Question: Right now I have a MVC5 project that looks like this when creating a post:

So I do get a Drop down lsit for both GameId and NextGame which is how I want it.
How ever when creating this post only 'GameId' gets saved to the database.
While the NextGame Tab would be left at null.
Any idea on how I would go a head and fix this?
'''
public class Post
{
[Key]
public int PostId { get; set; }
//URL
[Display(Name = "URL")]
[StringLength(80)]
[DataType(DataType.Url)]
[Required]
public string Url { get; set; }
//User
[Display(Name = "User")]
public virtual ApplicationUser User { get; set; }
//Game
[Display(Name = "Game")]
public int GameId { get; set; }
public string NextGame { get; set; }
public virtual Game Game { get; set; }
//Time
private DateTime? _date;
public DateTime? Date
{
get
{
if (_date == null || _date.ToString() == "1/1/0001 12:00:00 AM")
{
return _date = DateTime.Now;
}
return _date;
}
set
{
_date = value;
}
}
'''
'''
// GET: Posts/Create
public ActionResult Create()
{
ViewBag.GameId = new SelectList(db.Games, "GameId", "Title");
ViewBag.NextGame = new SelectList(db.Games, "NextGame", "Title");
return View();
}
// POST: Posts/Create
// To protect from overposting attacks, please enable the specific properties you want to bind to, for
// more details see http://go.microsoft.com/fwlink/?LinkId=317598.
[HttpPost]
[ValidateAntiForgeryToken]
public async Task<ActionResult> Create([Bind(Include = "PostId,Url,GameId,NextGame,Date")] Post post)
{
if (ModelState.IsValid)
{
db.Posts.Add(post);
await db.SaveChangesAsync();
return RedirectToAction("Index");
}
ViewBag.GameId = new SelectList(db.Games, "GameId", "Title", post.GameId);
ViewBag.NextGame = new SelectList(db.Games, "NextGame", "Title", post.NextGame);
return View(post);
}
'''
And this is my view where I create the dropdown lists
'''
<div class="form-group">
@Html.LabelFor(model => model.GameId, "GameId", htmlAttributes: new { @class = "control-label col-md-2" })
<div class="col-md-10">
@Html.DropDownList("GameId", null, htmlAttributes: new { @class = "form-control" })
@Html.ValidationMessageFor(model => model.GameId, "", new { @class = "text-danger" })
</div>
</div>
<div class="form-group">
@Html.LabelFor(model => model.NextGame, "NextGame", htmlAttributes: new { @class = "control-label col-md-2" })
<div class="col-md-10">
@Html.DropDownList("NextGame", null, htmlAttributes: new { @class = "form-control" })
@Html.ValidationMessageFor(model => model.NextGame, "", new { @class = "text-danger" })
</div>
</div>
'''
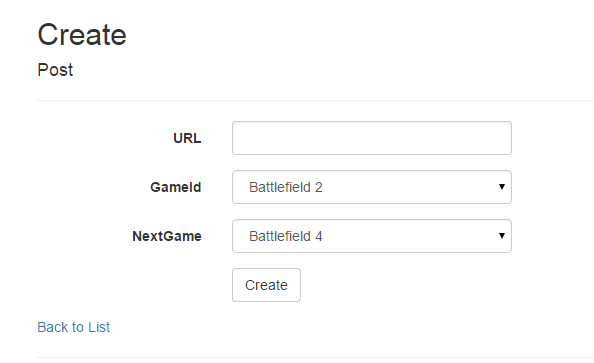
Answer: Not sure how your game Table is set up but this may help.
In your Model Change NextGame to NextGame Id
'''
public class Game
{
[Key]
public int GameId { get; set; }
public string GameTitle { get; set; }
public string GameDisc { get; set; }
public int GameRating { get; set; }
}
public class PostInfo
{
[Key]
public int PostId { get; set; }
//URL
[Display(Name = "URL")]
[StringLength(80)]
[DataType(DataType.Url)]
[Required]
public string Url { get; set; }
//User
[Display(Name = "User")]
public virtual ApplicationUser User { get; set; }
//Game
[Display(Name = "Game")]
public virtual ICollection<Game> GameId { get; set; }
public virtual ICollection<Game> NextGameID { get; set; }
//Or use this
public virtual Game Game { get; set; }
public virtual Game NextGameID { get; set; }
//Time
private DateTime? _date;
public DateTime? Date
{
get
{
if (_date == null || _date.ToString() == "1/1/0001 12:00:00 AM")
{
return _date = DateTime.Now;
}
return _date;
}
set
{
_date = value;
}
}
}
'''
In your Controller change The following
'''
ViewBag.NextGame = new SelectList(db.Games, "GameId", "Title", post.NextGame);
public async Task<ActionResult> Create([Bind(Include = "PostId,Url,GameId,NextGameId,Date")] Post post)
ViewBag.NextGameId = new SelectList(db.Games, "GameId", "Title", post.NextGameId);
'''
Controller;
'''
// GET: Posts/Create
public ActionResult Create()
{
ViewBag.GameId = new SelectList(db.Games, "GameId", "Title");
ViewBag.NextGameId = new SelectList(db.Games, "GameId", "Title");
return View();
}
// POST: Posts/Create
// To protect from overposting attacks, please enable the specific properties you want to bind to, for
// more details see http://go.microsoft.com/fwlink/?LinkId=317598.
[HttpPost]
[ValidateAntiForgeryToken]
public async Task<ActionResult> Create([Bind(Include = "PostId,Url,GameId,NextGameId,Date")] Post post)
{
if (ModelState.IsValid)
{
db.Posts.Add(post);
await db.SaveChangesAsync();
return RedirectToAction("Index");
}
ViewBag.GameId = new SelectList(db.Games, "GameId", "Title", post.GameId);
ViewBag.NextGameId = new SelectList(db.Games, "GameId", "Title", post.NextGameId);
return View(post);
}
'''
View:
'''
<div class="form-group">
@Html.LabelFor(model => model.GameId, "GameId", htmlAttributes: new { @class = "control-label col-md-2" })
<div class="col-md-10">
@Html.DropDownList("GameId", null, htmlAttributes: new { @class = "form-control" })
@Html.ValidationMessageFor(model => model.GameId, "", new { @class = "text-danger" })
</div>
</div>
<div class="form-group">
@Html.LabelFor(model => model.NextGameId, "NextGame", htmlAttributes: new { @class = "control-label col-md-2" })
<div class="col-md-10">
@Html.DropDownList("NextGameId", null, htmlAttributes: new { @class = "form-control" })
@Html.ValidationMessageFor(model => model.NextGameId, "", new { @class = "text-danger" })
</div>
</div>
'''